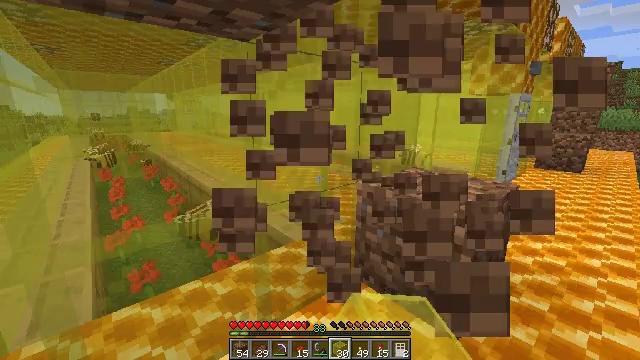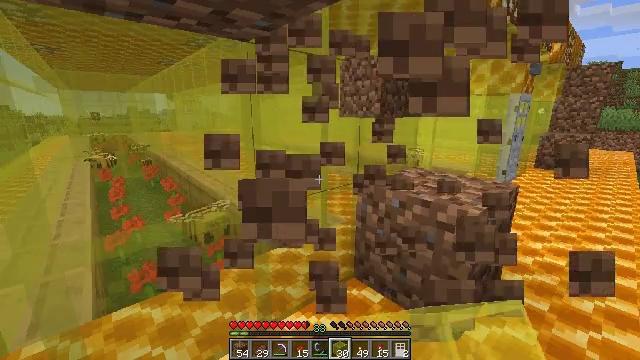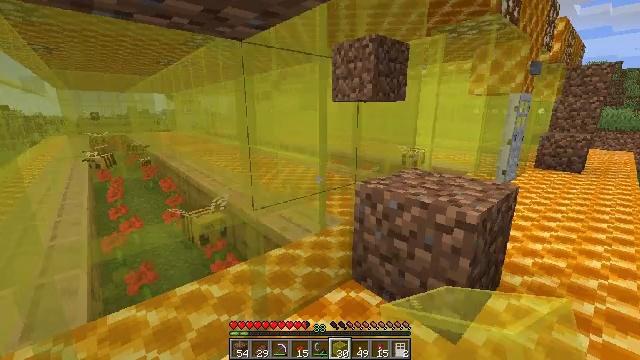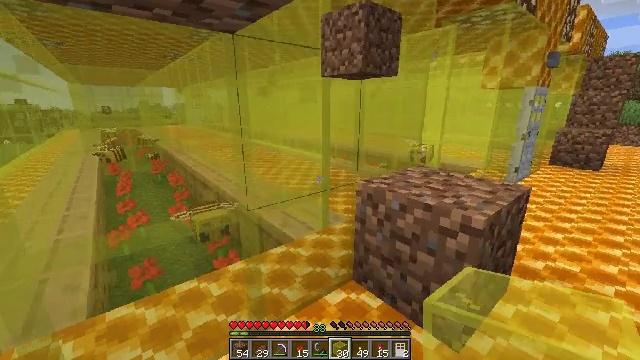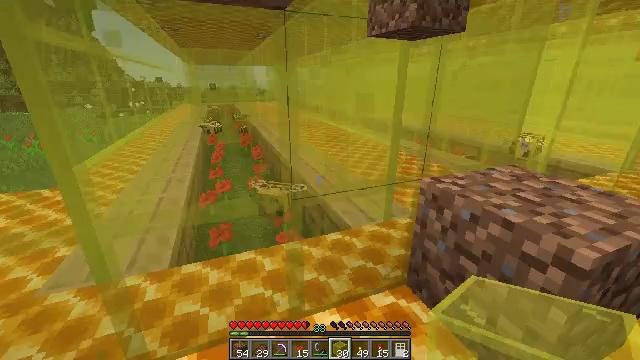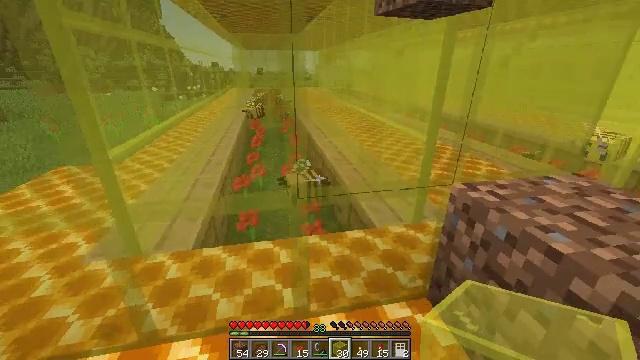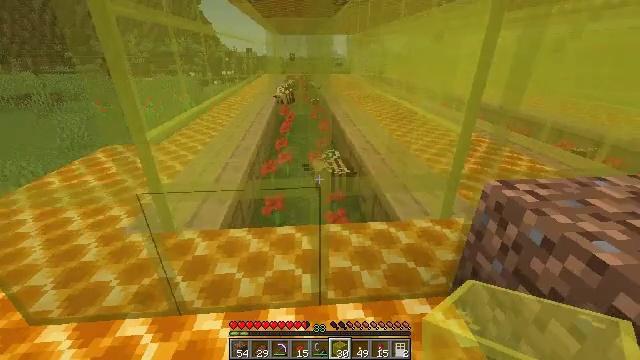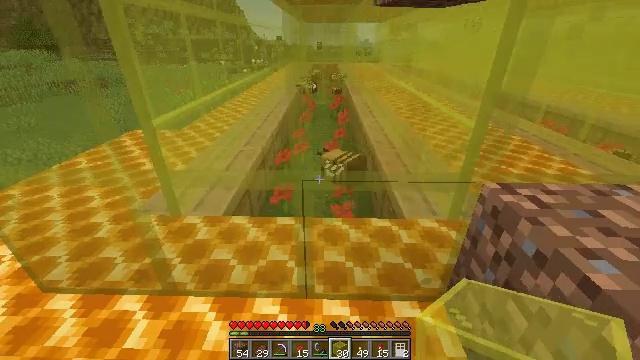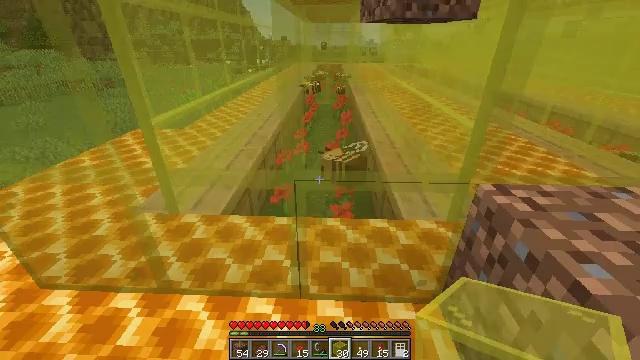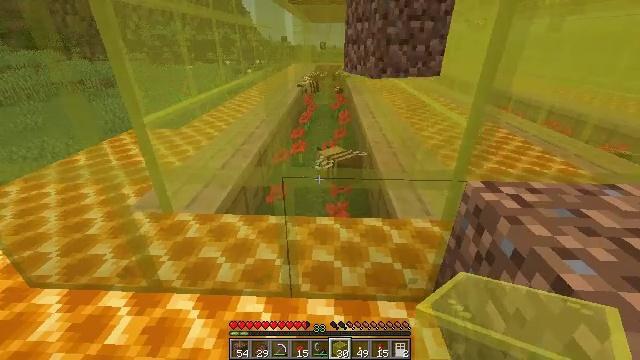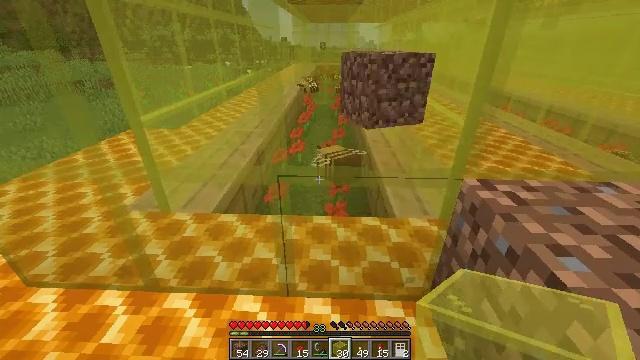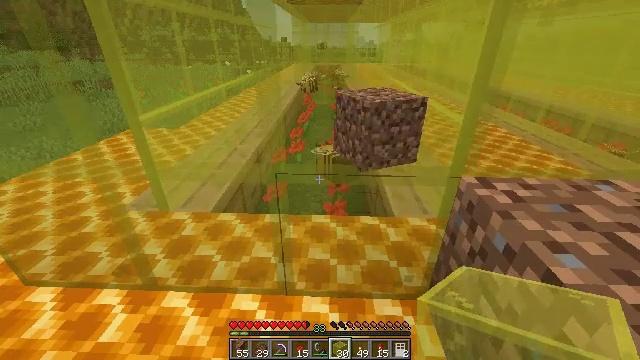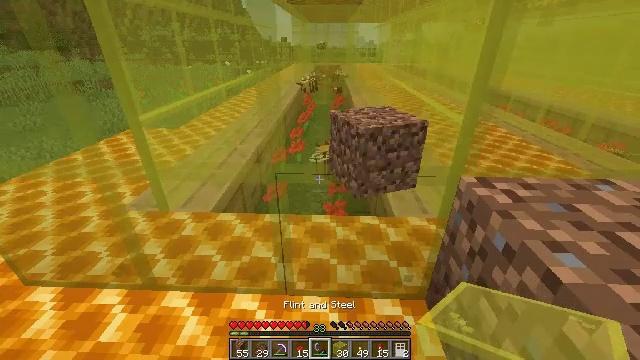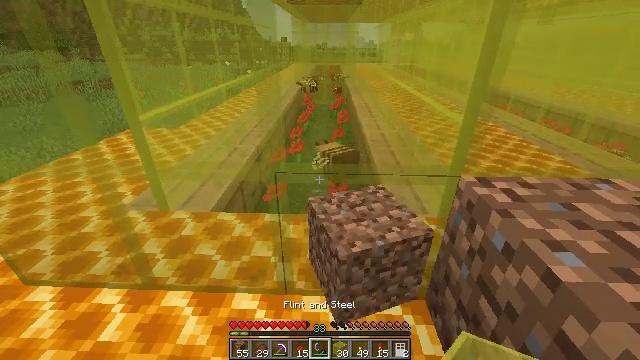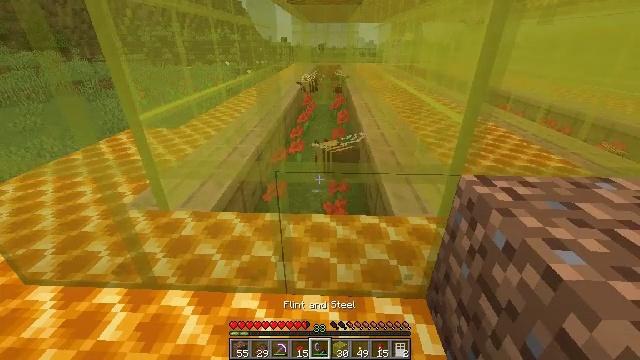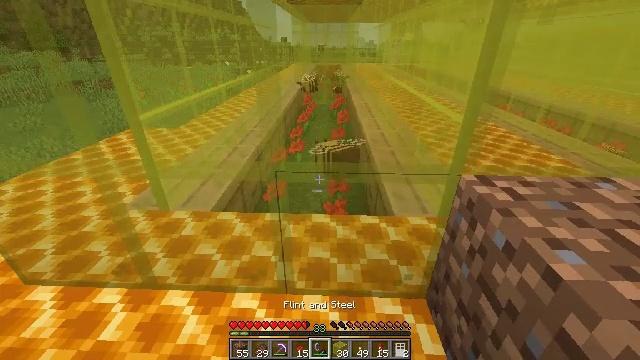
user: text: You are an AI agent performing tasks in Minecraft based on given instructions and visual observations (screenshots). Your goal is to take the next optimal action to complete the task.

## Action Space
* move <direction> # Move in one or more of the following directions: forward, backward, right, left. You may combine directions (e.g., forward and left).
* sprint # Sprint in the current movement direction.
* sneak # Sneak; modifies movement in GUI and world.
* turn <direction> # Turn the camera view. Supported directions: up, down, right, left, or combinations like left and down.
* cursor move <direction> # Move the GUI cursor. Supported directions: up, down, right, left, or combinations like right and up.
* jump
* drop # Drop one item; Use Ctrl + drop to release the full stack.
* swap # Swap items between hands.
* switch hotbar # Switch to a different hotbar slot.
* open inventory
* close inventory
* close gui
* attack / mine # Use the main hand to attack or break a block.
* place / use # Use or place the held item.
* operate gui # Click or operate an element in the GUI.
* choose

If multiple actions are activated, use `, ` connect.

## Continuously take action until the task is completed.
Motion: motion action
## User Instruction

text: Break the yellow stained glass.
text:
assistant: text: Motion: no_op
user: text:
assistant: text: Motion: move forward and move right
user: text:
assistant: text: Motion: move forward and move right, turn left and down
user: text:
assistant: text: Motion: move forward and move right, turn left and down
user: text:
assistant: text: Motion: move forward and move right, turn left and down
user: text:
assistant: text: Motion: move right, turn left and down
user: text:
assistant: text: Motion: turn left and down
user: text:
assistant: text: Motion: turn left
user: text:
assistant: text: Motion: no_op
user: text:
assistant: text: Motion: no_op
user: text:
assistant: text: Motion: no_op
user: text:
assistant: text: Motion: no_op
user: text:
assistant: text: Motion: no_op
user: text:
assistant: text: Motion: no_op
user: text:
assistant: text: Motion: no_op
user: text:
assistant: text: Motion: no_op
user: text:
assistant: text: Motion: no_op
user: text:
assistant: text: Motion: no_op
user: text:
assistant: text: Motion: no_op
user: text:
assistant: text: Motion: no_op
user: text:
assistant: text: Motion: no_op
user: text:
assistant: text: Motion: no_op
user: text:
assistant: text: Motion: no_op
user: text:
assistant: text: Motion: no_op
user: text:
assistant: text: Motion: turn down
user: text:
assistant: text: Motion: turn right and down
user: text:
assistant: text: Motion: turn right and down
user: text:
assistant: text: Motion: turn down
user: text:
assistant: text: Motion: turn down
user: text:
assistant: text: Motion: attack / mine